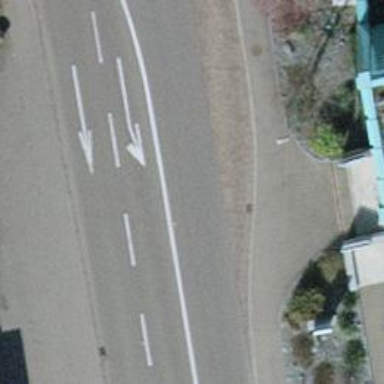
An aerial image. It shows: Road with traffic signals.